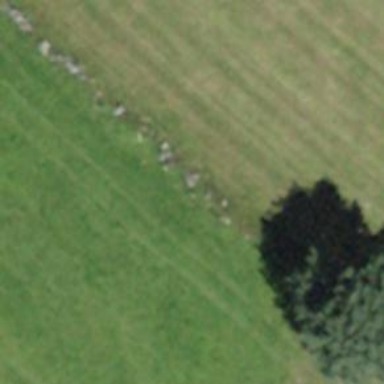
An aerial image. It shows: Dry stone wall barrier.